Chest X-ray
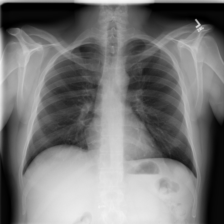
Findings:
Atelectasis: negative
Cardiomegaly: negative
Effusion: negative
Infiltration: negative
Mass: negative
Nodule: negative
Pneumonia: negative
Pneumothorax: negative
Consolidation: negative
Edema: negative
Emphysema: negative
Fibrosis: negative
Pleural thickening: negative
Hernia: negative